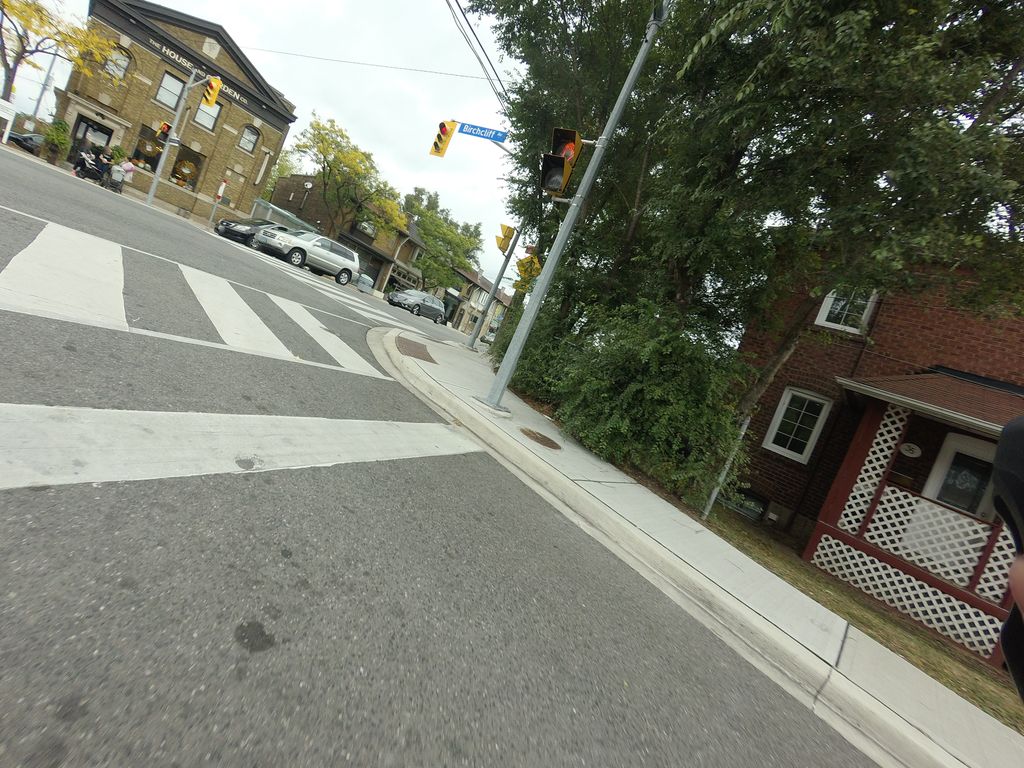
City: toronto